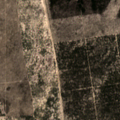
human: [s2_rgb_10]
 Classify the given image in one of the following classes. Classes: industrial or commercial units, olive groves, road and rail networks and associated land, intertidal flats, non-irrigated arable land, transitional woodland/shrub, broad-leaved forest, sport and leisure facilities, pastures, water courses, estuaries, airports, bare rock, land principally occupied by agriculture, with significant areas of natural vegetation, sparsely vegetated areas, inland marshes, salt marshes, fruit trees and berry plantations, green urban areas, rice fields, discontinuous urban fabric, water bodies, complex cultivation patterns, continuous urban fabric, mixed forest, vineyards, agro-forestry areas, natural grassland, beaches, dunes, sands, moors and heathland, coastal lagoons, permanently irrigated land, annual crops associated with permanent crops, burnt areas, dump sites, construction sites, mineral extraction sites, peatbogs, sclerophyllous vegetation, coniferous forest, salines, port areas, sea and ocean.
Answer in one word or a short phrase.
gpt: coniferous forest, transitional woodland/shrub